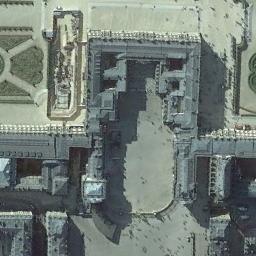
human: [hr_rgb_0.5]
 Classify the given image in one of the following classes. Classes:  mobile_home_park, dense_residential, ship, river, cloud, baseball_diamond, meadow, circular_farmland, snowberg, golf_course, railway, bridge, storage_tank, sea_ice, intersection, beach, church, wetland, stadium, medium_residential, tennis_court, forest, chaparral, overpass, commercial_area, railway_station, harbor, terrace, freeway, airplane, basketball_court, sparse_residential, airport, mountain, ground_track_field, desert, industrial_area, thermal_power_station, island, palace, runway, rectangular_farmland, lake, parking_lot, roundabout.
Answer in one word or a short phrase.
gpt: palace